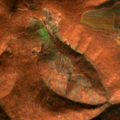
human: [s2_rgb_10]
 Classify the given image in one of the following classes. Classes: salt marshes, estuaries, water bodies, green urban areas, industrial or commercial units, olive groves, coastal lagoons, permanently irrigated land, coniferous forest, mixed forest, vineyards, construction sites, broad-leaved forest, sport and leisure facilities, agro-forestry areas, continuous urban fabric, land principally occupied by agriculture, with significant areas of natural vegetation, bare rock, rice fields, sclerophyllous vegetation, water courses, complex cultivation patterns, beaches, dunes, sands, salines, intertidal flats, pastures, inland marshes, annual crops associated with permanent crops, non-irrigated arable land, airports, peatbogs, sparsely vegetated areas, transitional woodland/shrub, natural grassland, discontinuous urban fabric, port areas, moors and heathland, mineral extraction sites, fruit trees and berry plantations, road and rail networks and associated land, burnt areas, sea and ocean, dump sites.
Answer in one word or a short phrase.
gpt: non-irrigated arable land, broad-leaved forest, transitional woodland/shrub